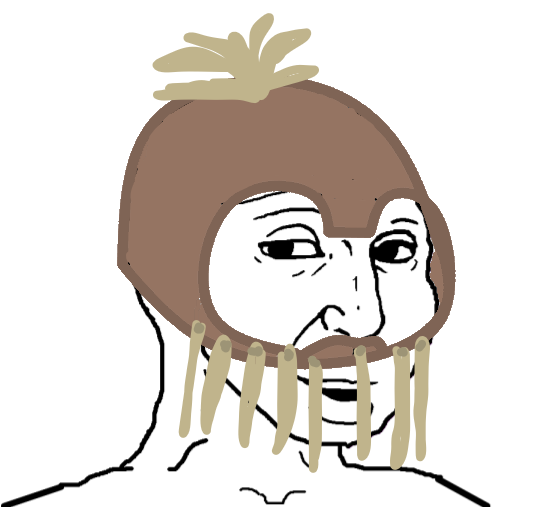
Label: 5_Groomer